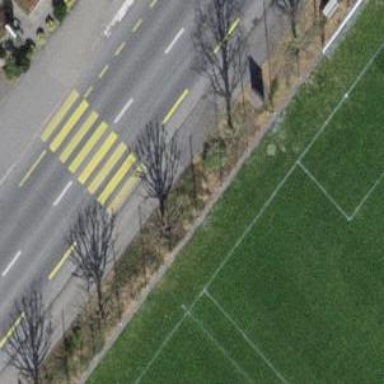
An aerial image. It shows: Kerb barrier.